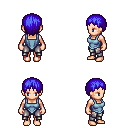
a pixel art fantasy rpg character, female body template, human, light skin, blue vest, metal pants, blue plain hairstyle, four views (front, back, left, right), 2x2 character sprite sheet, small pixel art, hard edges, no anti-aliasing